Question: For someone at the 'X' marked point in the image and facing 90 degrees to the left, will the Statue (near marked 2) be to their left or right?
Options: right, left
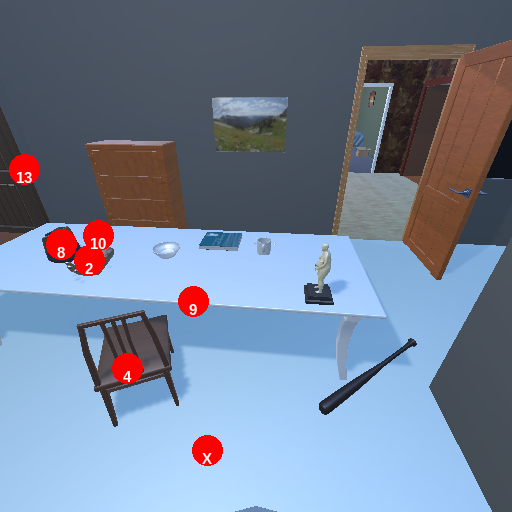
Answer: right